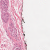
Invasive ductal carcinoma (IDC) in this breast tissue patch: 0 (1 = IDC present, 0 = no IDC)